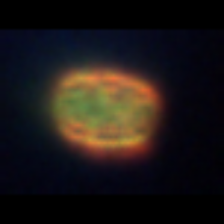
Taxon: Centric
Group: Diatoms